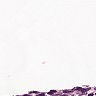
Metastatic tissue present: no